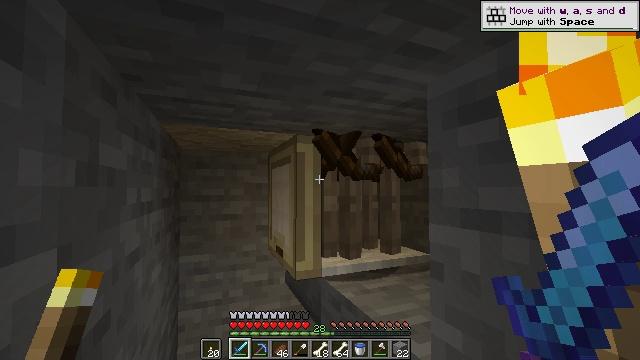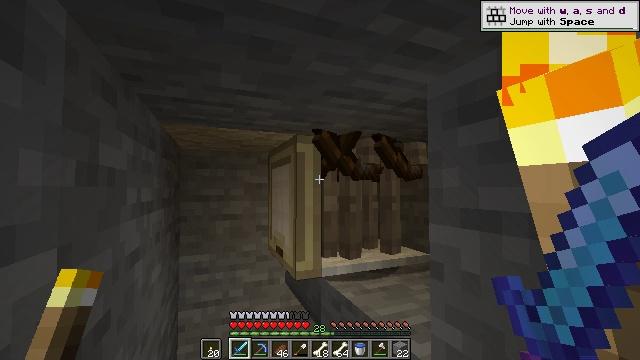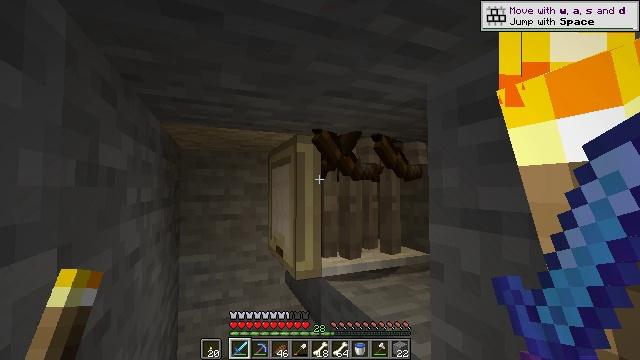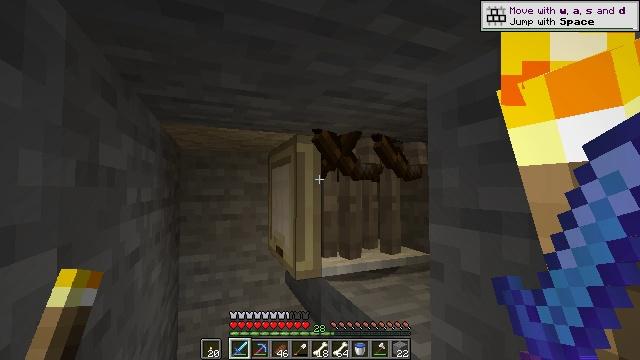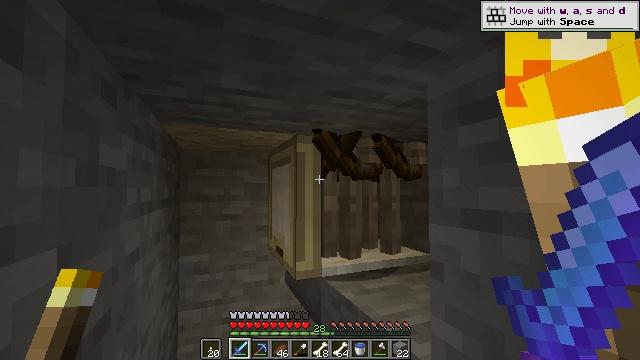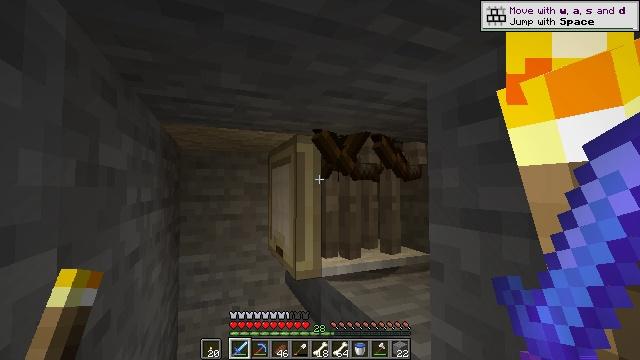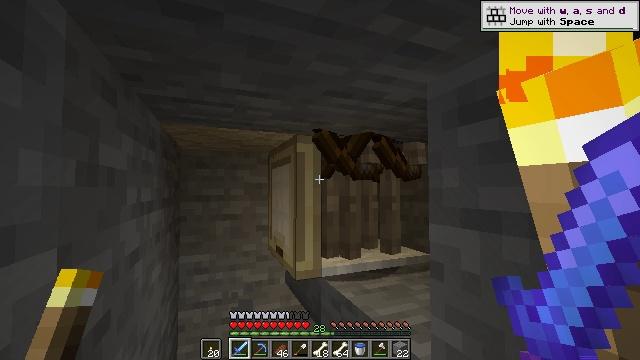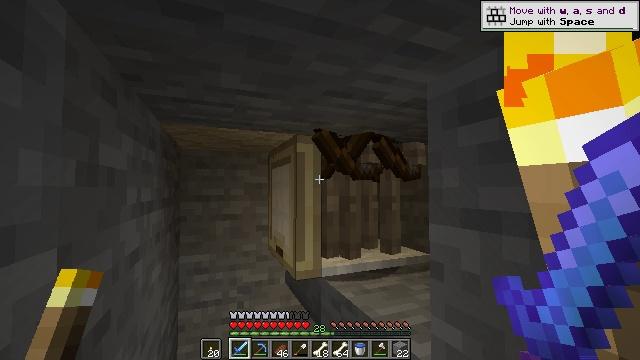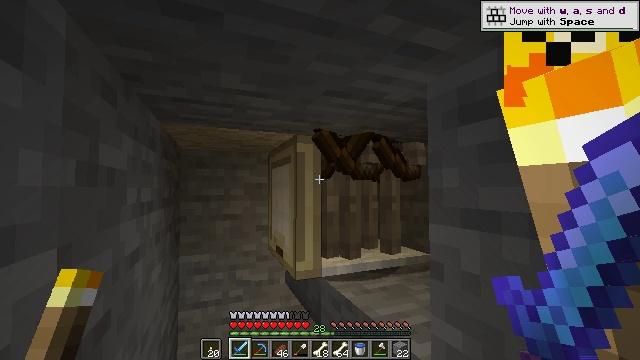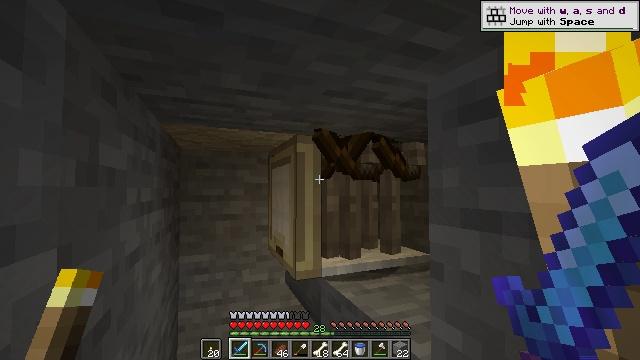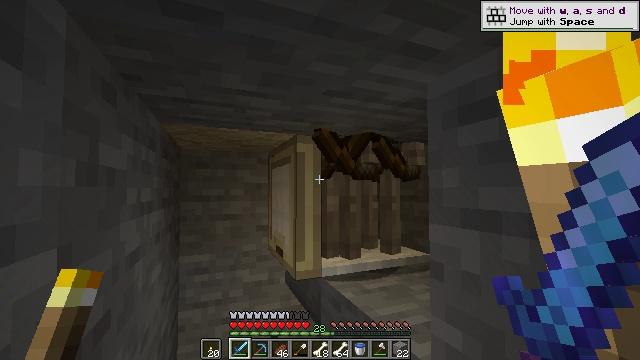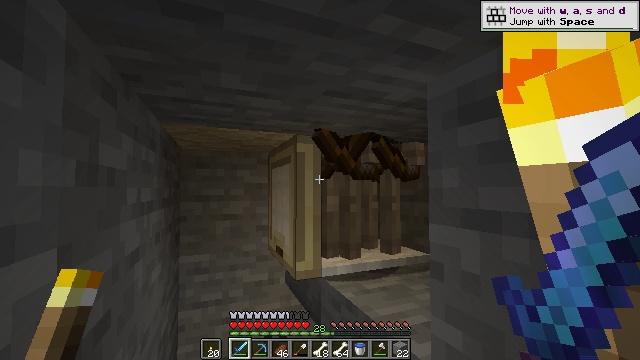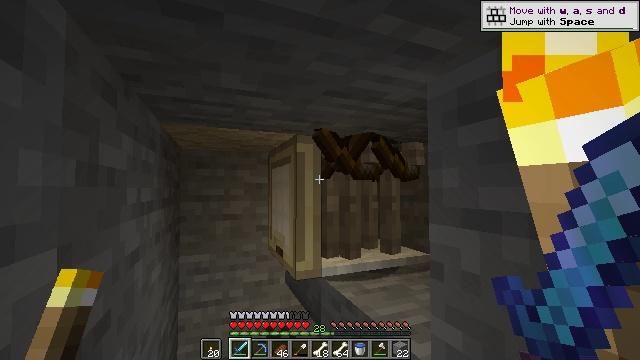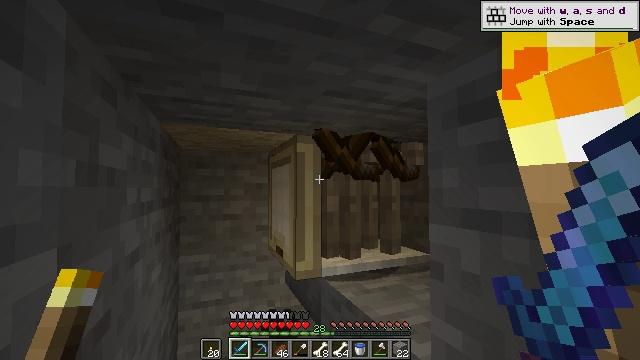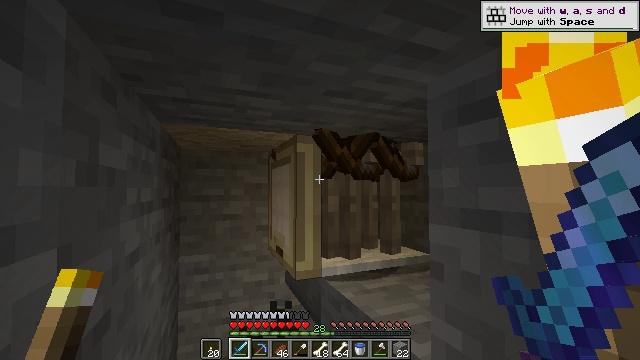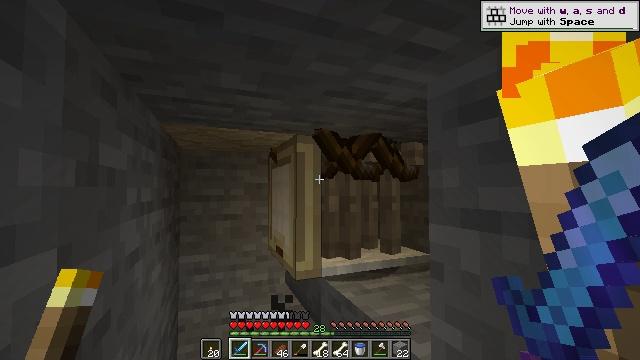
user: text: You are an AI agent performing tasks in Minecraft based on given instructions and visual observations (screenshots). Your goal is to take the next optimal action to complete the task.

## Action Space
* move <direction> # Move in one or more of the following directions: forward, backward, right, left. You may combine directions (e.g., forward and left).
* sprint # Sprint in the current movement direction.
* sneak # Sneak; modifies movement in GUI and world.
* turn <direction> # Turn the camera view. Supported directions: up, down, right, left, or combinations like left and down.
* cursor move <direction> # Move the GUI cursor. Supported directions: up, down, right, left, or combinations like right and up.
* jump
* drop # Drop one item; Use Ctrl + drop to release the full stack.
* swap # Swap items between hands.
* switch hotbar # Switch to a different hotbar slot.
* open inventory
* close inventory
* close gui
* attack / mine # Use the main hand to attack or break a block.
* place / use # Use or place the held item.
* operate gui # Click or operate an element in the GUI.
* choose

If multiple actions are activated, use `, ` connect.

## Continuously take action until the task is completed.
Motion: motion action
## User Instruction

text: Fight a skeleton.
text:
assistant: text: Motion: no_op
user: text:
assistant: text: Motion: no_op
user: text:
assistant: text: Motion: no_op
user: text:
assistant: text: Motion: no_op
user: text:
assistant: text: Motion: no_op
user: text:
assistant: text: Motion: no_op
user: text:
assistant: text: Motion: no_op
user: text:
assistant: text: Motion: no_op
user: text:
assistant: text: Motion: no_op
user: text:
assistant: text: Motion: no_op
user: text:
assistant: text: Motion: no_op
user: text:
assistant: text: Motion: no_op
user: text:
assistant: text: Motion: no_op
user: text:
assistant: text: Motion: no_op
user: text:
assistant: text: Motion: no_op
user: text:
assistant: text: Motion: no_op
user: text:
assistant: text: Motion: no_op
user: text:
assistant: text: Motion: no_op
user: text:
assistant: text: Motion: no_op
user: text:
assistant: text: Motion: no_op
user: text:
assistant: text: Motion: no_op
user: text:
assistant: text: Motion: no_op
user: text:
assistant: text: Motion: no_op
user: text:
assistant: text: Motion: no_op
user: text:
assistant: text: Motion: no_op
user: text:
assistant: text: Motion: no_op
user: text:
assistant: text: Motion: no_op
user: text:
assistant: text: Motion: no_op
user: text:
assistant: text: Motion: no_op
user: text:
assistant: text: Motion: no_op